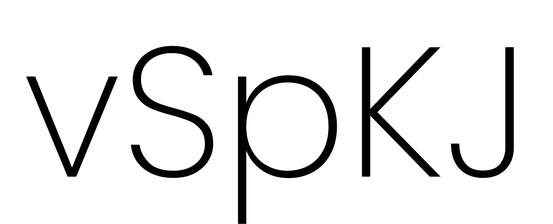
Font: Poppins-ExtraLight